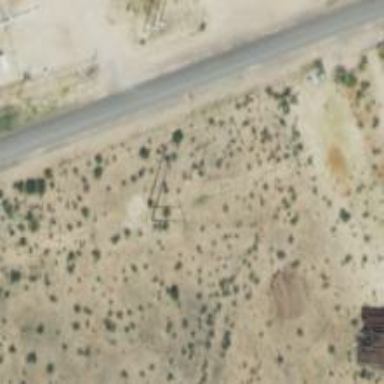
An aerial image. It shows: Power pole.